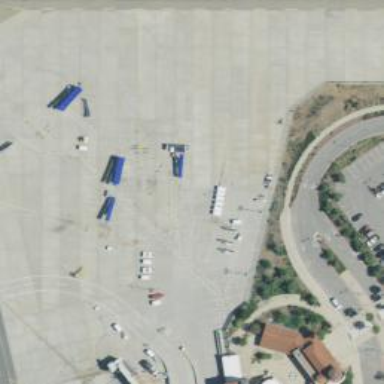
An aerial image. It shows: Airport gate.